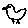
Label: bird